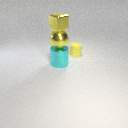
small yellow rubber cylinder to the right of large cyan metal cylinder